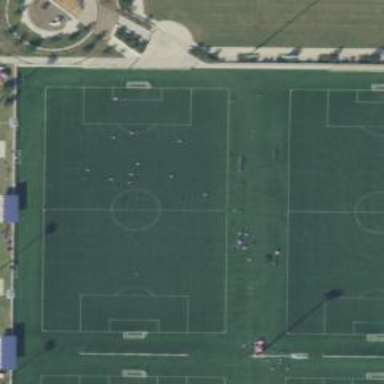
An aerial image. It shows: Soccer pitch for outdoor sports and leisure activities.